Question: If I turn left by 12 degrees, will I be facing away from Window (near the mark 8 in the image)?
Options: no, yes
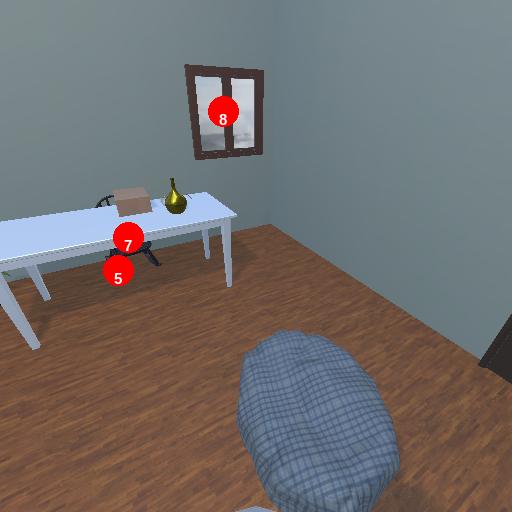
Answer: no